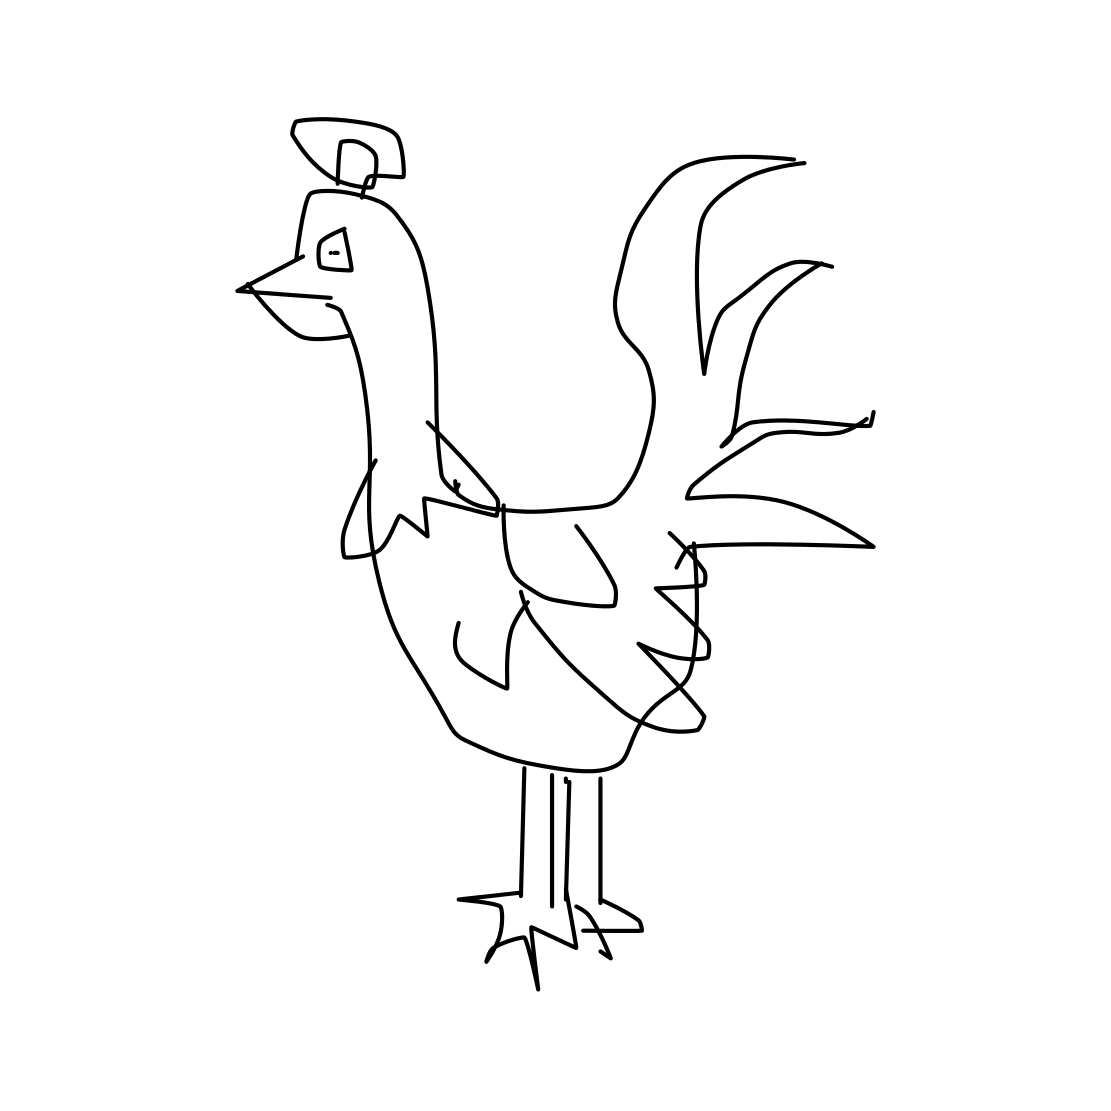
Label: rooster